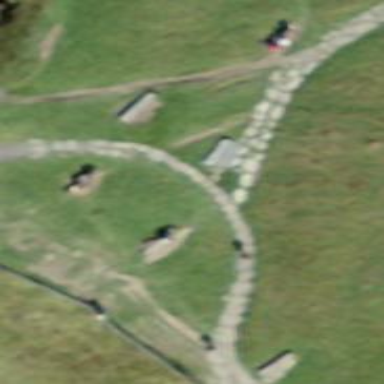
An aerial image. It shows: Path made of stone plates.